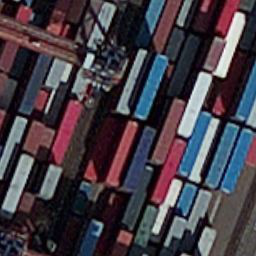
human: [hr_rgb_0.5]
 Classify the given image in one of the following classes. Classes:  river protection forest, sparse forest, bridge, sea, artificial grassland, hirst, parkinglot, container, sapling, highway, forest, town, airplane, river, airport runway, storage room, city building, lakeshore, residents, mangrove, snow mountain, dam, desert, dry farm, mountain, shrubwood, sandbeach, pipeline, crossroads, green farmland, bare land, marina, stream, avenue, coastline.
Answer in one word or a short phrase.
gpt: container